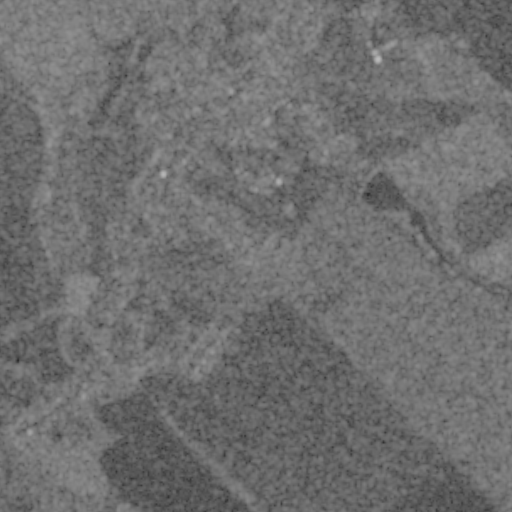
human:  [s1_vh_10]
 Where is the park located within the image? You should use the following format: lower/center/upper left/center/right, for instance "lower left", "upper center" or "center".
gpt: The park is located in the upper center of the image.
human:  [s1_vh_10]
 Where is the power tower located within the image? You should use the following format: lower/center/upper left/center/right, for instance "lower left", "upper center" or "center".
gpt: There is no power tower in the image.

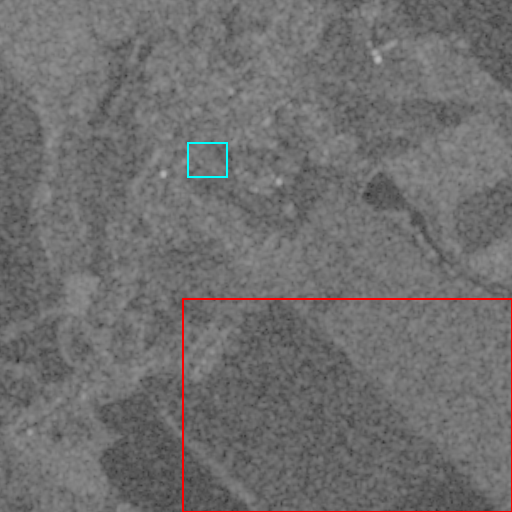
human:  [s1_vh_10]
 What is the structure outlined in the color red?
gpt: The structure outlined in red is a crop field.
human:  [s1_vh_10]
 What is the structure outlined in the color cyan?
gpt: The structure outlined in cyan is a park.
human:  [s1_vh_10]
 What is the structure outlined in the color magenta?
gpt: There is no magenta outline.